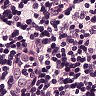
Metastatic tissue present: no